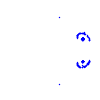
Particle: proton